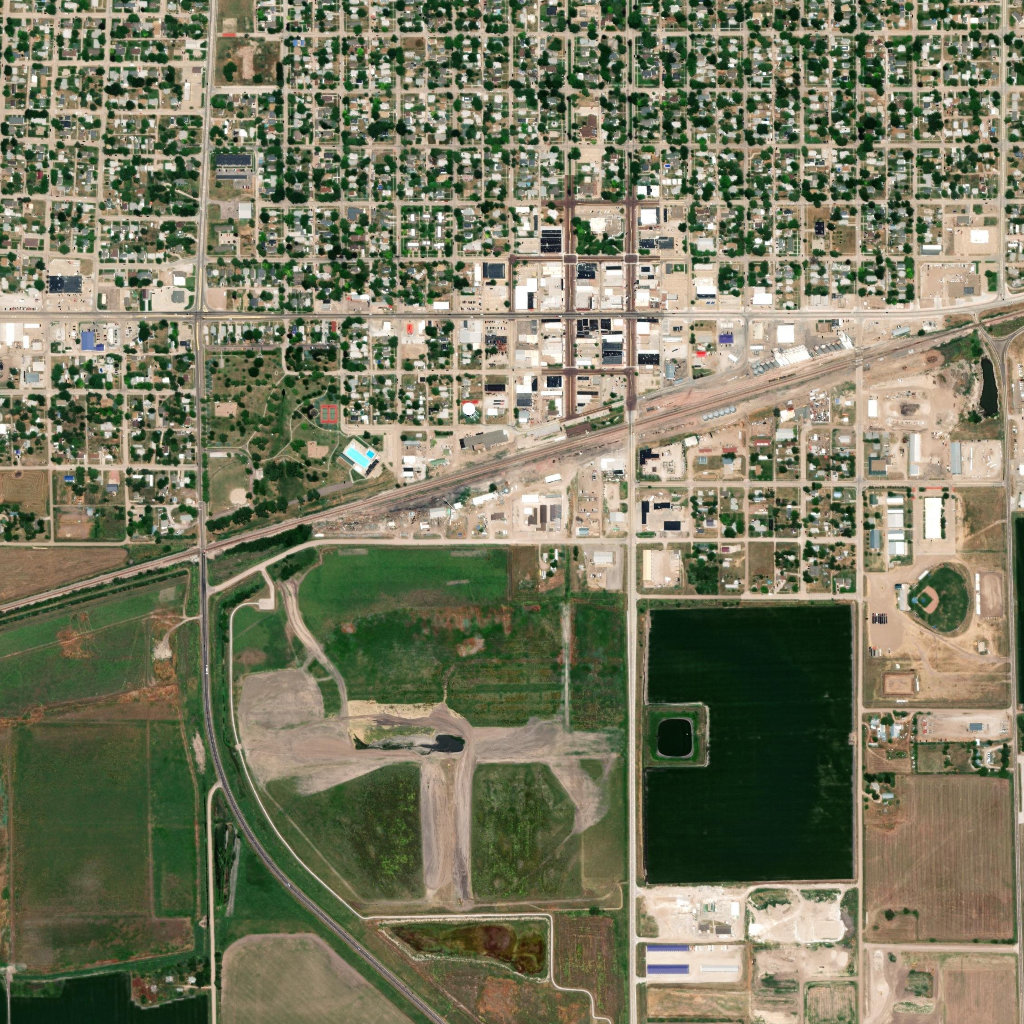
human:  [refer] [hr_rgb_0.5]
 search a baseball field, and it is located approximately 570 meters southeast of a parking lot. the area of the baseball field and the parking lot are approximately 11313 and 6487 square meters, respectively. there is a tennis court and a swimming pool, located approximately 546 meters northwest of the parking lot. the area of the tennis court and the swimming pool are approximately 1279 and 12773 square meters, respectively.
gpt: <box>[[88, 54, 96, 62, 0]]</box>